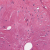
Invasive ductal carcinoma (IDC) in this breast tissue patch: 0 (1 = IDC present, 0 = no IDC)